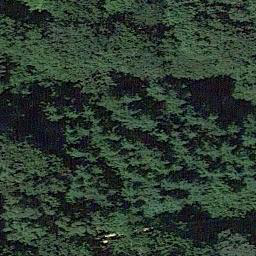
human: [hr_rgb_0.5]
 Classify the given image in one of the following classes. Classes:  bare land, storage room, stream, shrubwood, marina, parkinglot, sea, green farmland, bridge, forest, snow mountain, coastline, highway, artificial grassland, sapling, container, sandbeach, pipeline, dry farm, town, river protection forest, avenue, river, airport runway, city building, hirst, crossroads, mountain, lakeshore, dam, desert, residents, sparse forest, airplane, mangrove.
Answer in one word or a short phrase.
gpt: forest